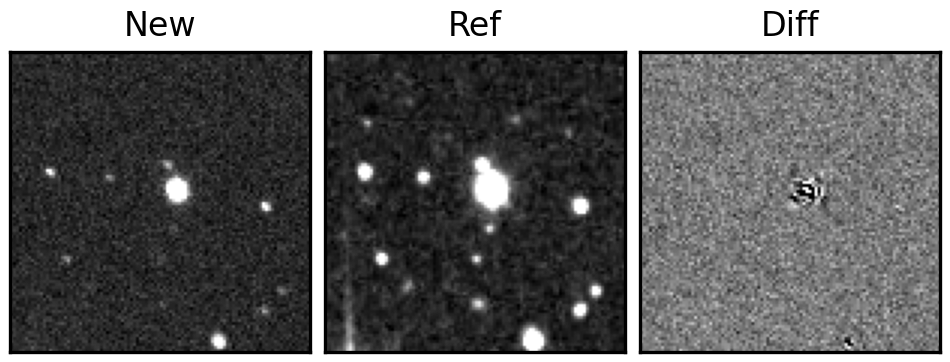
Label: bogus